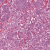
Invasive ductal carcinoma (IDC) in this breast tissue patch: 1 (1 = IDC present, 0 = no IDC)